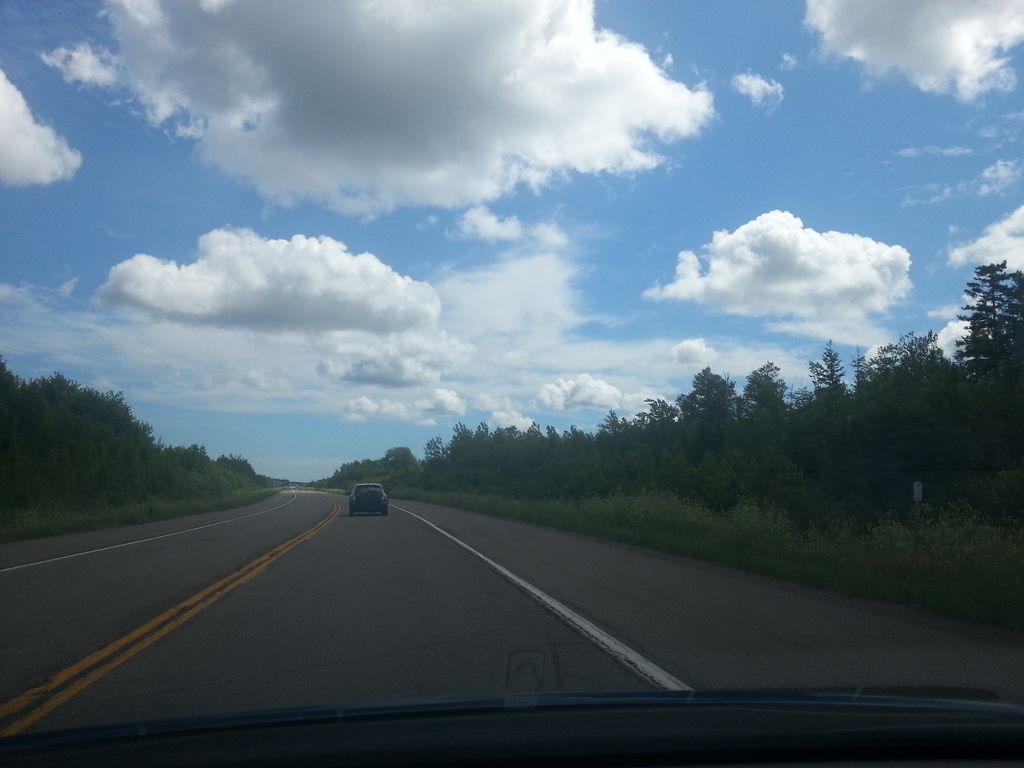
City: charlottetown